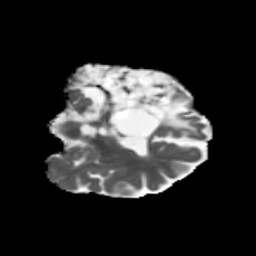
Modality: MD
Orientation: coronal
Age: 48
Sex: male
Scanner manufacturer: siemens
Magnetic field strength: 3 T
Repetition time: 5.47 s
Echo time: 0.0854 s